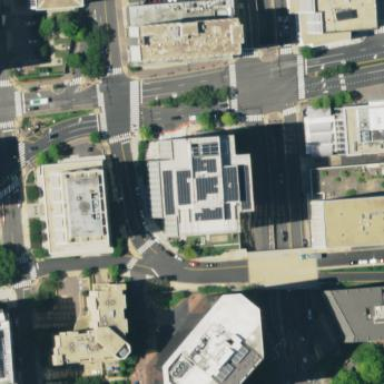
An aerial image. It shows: Office building.